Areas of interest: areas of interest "Comprehensive Gymnasium"
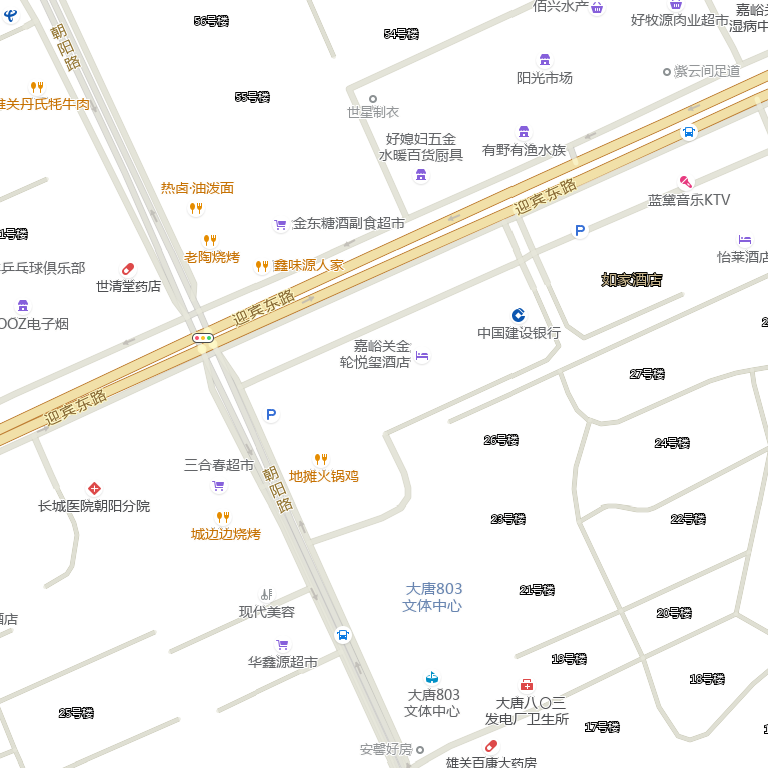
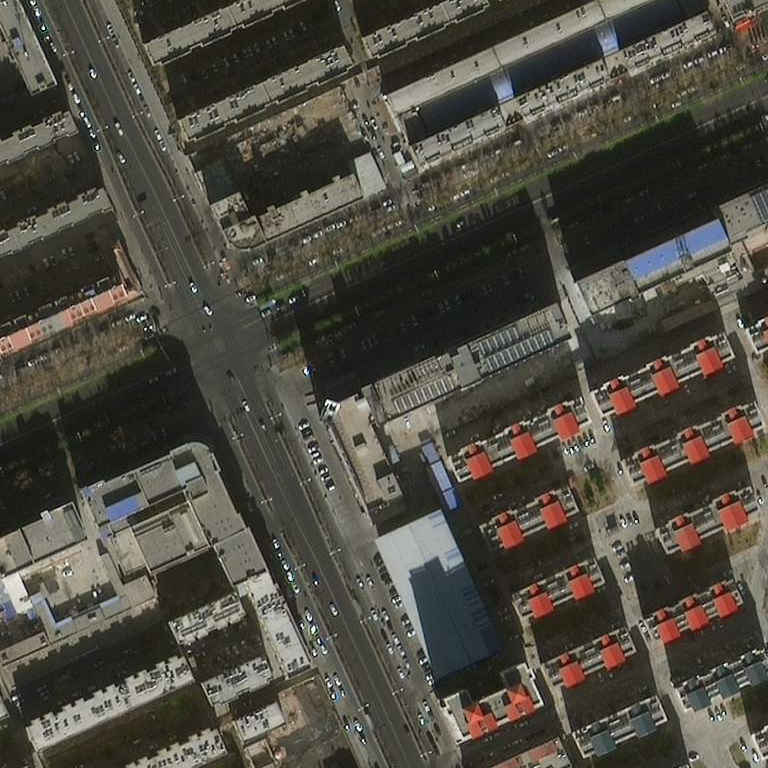